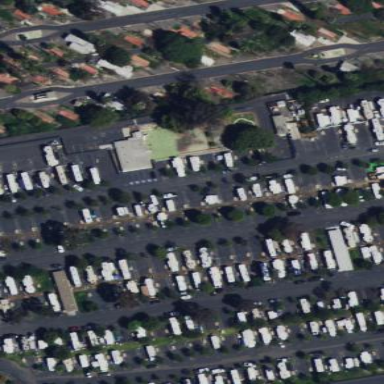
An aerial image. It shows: Caravan site for tourism.